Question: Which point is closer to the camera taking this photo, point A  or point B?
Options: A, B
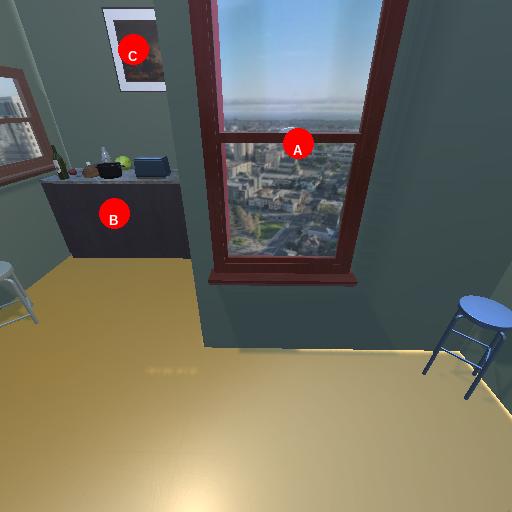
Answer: A